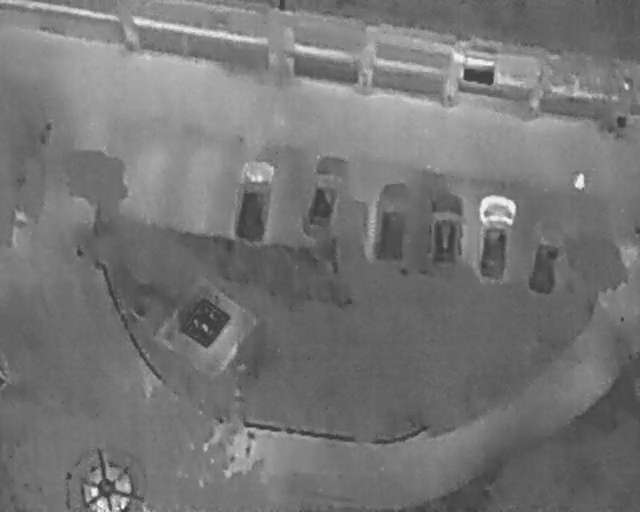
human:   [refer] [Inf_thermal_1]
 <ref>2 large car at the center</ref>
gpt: <box>[[54, 39, 67, 47, 5], [32, 35, 46, 42, 6]]</box>

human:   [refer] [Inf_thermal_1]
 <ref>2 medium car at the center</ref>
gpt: <box>[[63, 41, 75, 48, 1], [44, 34, 57, 41, 11]]</box>

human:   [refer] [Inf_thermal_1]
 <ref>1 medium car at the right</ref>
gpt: <box>[[80, 48, 90, 54, 9]]</box>

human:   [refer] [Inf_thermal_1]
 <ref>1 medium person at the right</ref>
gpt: <box>[[88, 34, 92, 36, 8]]</box>